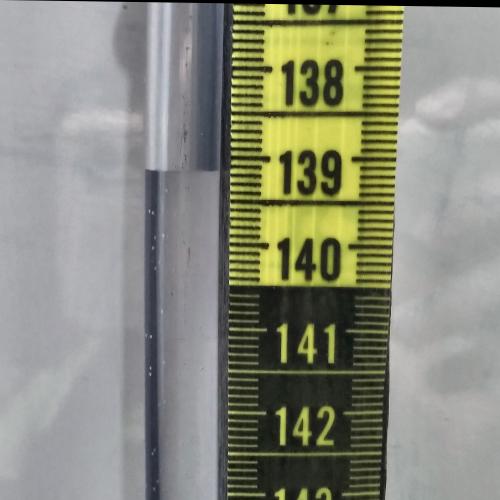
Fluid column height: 139.2 cm